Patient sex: F
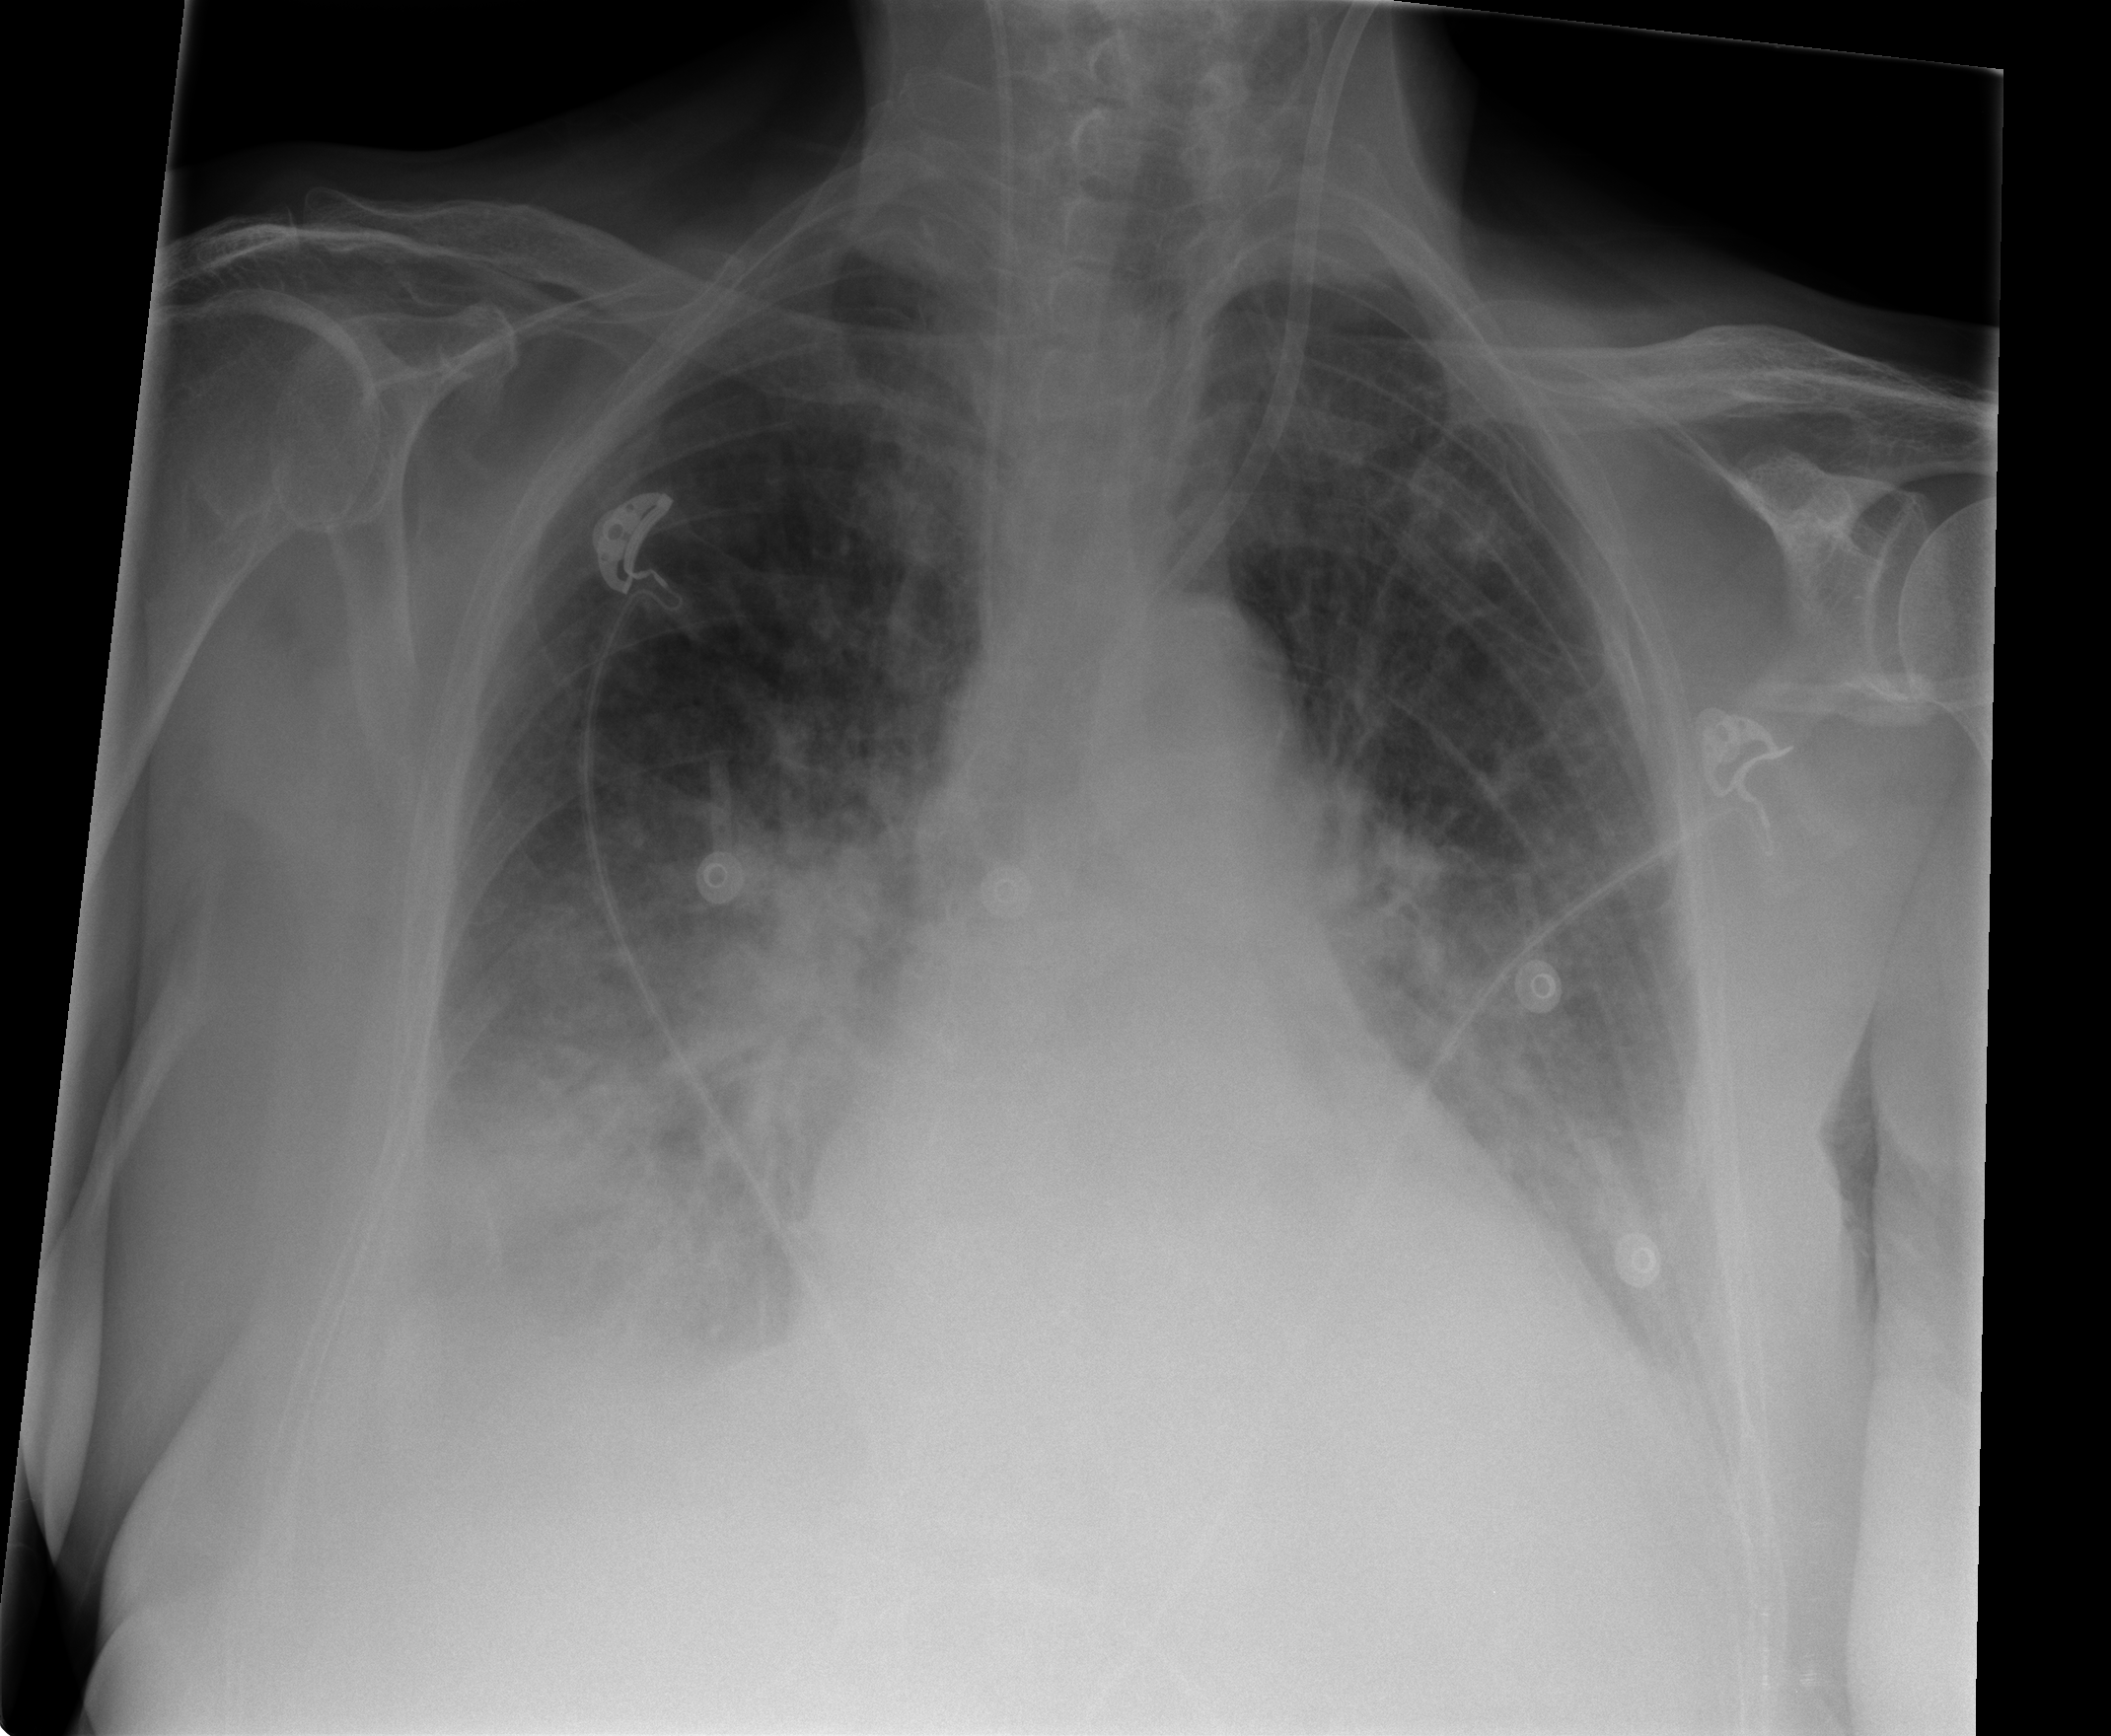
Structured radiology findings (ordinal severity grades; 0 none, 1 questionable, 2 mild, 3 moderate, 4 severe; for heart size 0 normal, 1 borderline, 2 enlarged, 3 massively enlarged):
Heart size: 2
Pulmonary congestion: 3
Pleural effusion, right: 2
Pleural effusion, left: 1
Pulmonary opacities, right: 2
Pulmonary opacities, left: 2
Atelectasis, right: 2
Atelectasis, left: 2